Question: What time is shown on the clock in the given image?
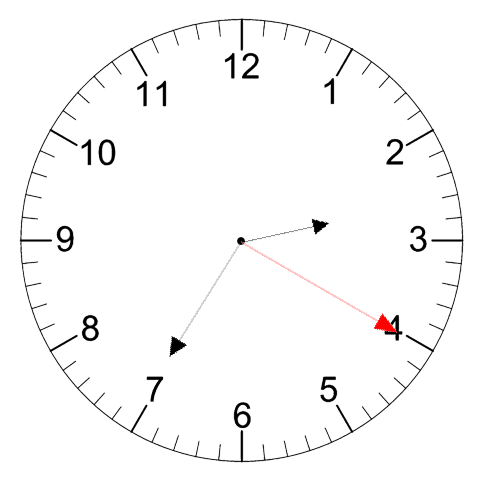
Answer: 02:35:20